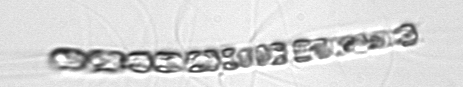
Label: Chaetoceros